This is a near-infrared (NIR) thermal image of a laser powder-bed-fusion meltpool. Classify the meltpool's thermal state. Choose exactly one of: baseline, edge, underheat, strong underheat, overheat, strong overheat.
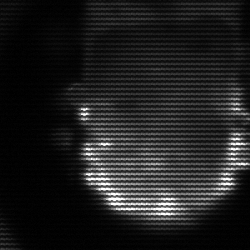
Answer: baseline